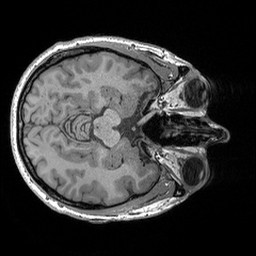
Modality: T1w
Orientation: axial
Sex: male
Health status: healthy
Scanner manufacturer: siemens
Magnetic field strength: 3 T
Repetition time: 1.7 s
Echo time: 0.00296 s